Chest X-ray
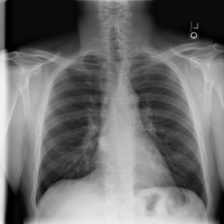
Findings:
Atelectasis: negative
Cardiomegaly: negative
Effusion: negative
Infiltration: negative
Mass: negative
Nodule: negative
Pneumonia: negative
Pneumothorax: negative
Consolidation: negative
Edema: negative
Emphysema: negative
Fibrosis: negative
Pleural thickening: negative
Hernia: negative